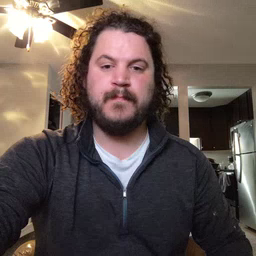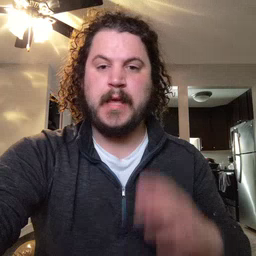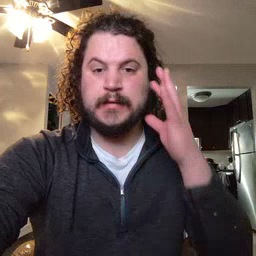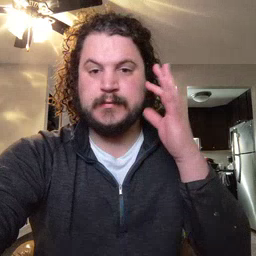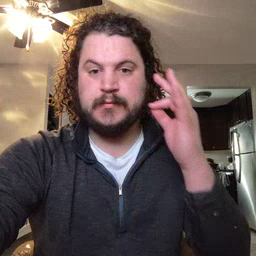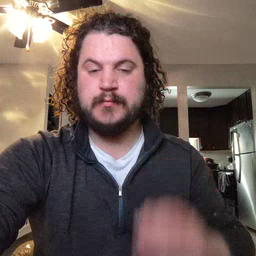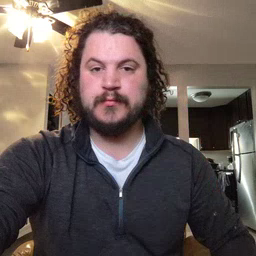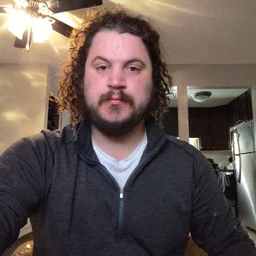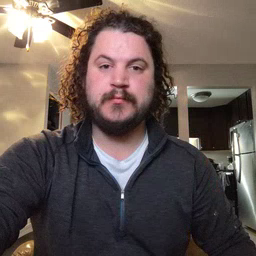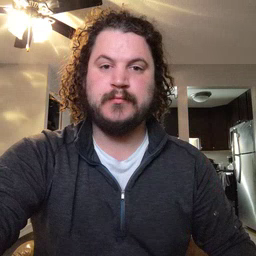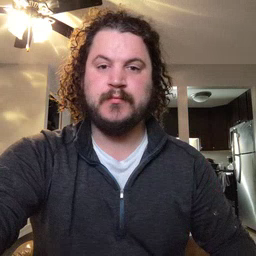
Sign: cat